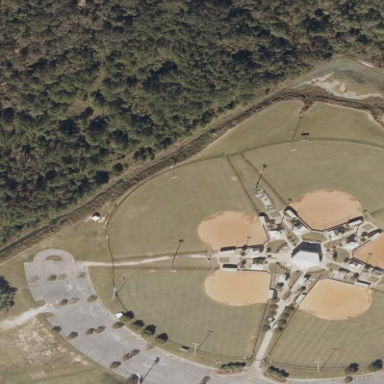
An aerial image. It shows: Baseball pitch for leisure and sports activities.